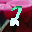
Label: 2